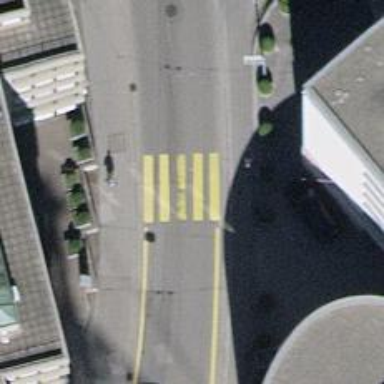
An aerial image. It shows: Tertiary road with asphalt surface. It has trolley wires and opposite lane cycleway on the left side.